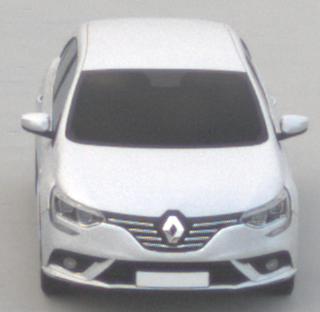
Make: Renault
Model: Mégane ENERGY TCe 100
Detailed model: Mégane (IV)
Model produced from: 2016/03
Model produced until: 2018/08
Doors: 5
Color: white
Road condition: dry road
Daytime: morning or afternoon
Contrast: low contrast